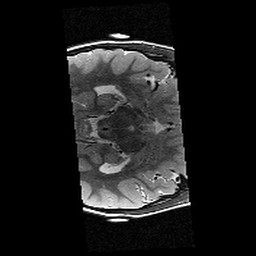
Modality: T2w
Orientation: axial
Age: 9
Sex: female
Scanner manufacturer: siemens
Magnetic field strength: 3 T
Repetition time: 9.23 s
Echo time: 0.067 s